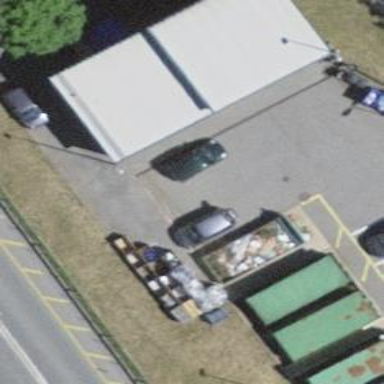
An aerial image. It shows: Warehouse building.